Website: walmart
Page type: billing-address
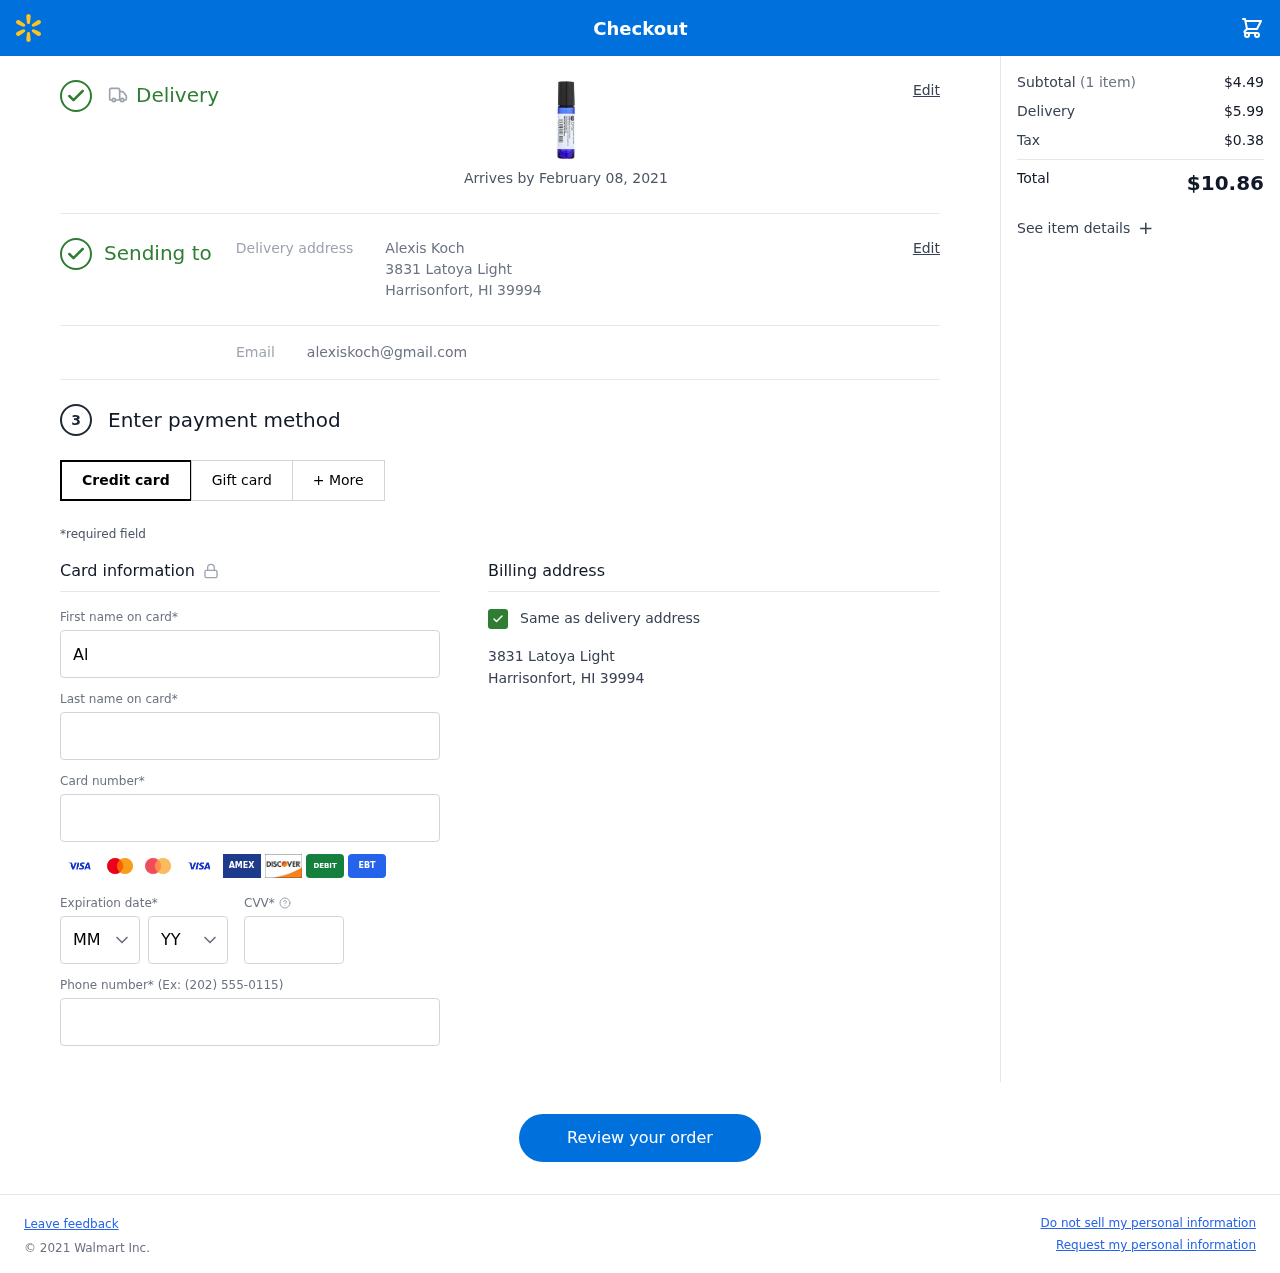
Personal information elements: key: PII_CARD_CVV
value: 5915
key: PII_CARD_EXPIRY_MONTH
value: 04
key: PII_CARD_EXPIRY_YEAR
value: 27
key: PII_CARD_NUMBER
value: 3743 1288 2045 583
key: PII_EMAIL
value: alexiskoch@gmail.com
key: PII_FIRSTNAME
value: Alexis
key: PII_FULLNAME
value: Alexis Koch
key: PII_LASTNAME
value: Koch
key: PII_PHONE
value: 8774829414
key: PII_STREET
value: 3831 Latoya Light
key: PII_CITY_STATE_ZIP
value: Harrisonfort, HI 39994
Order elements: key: ORDER_DELIVERY_DATE
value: Arrives by February 08, 2021
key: ORDER_NUM_ITEMS
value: (1 item)
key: ORDER_SUBTOTAL
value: $4.49
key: ORDER_SHIPPING_COST
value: $5.99
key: ORDER_TAX
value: $0.38
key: ORDER_TOTAL
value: $10.86